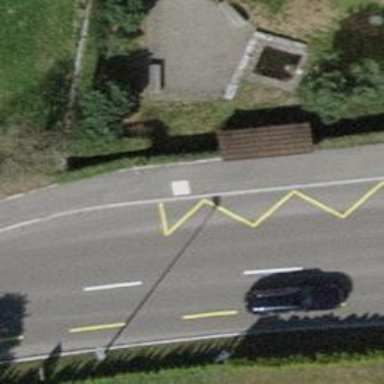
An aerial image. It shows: Platform for public transport is situated by the road.